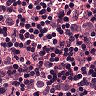
Metastatic tissue present: yes